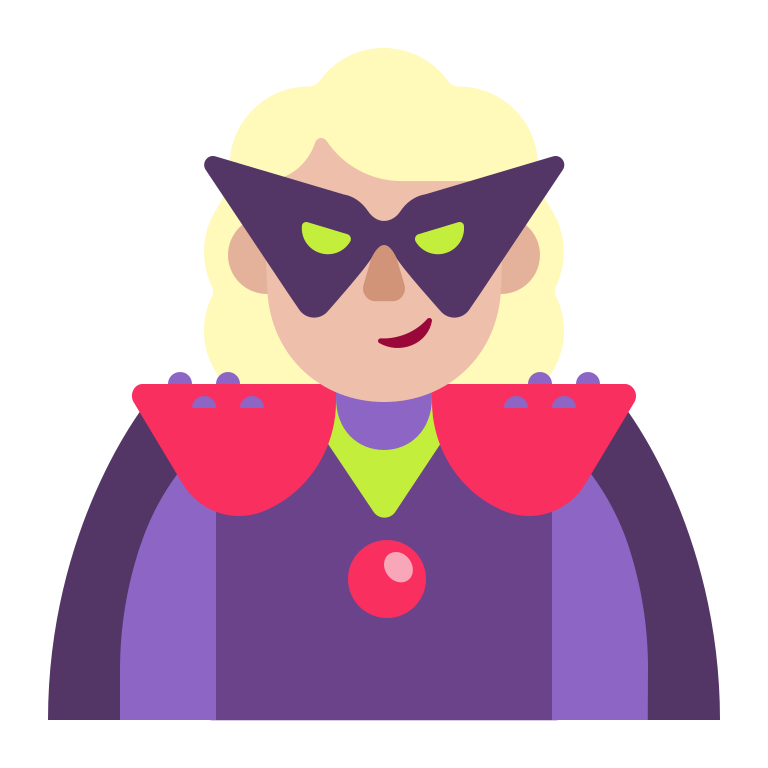
woman supervillain flat  light